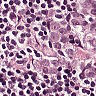
Metastatic tissue present: yes